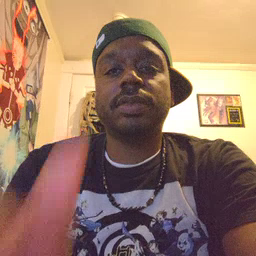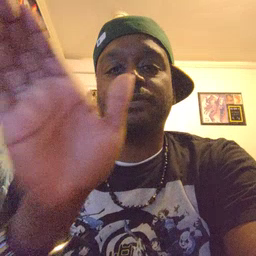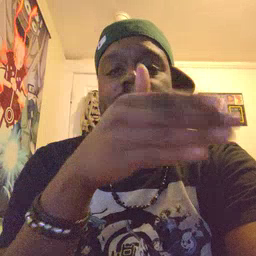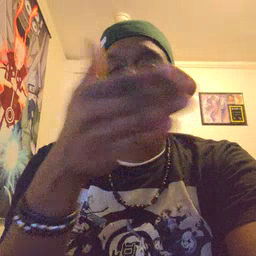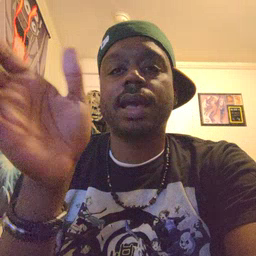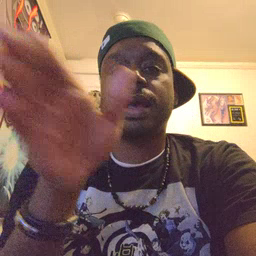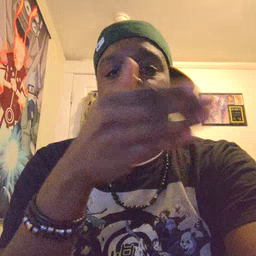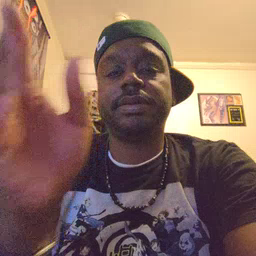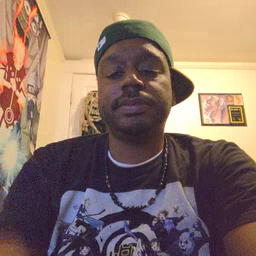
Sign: flag